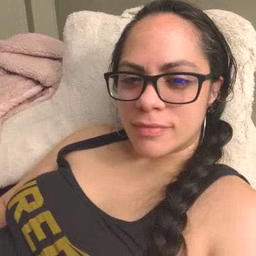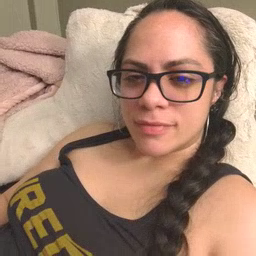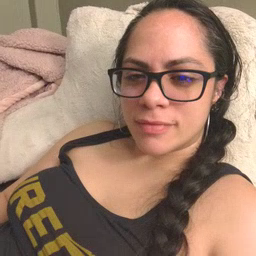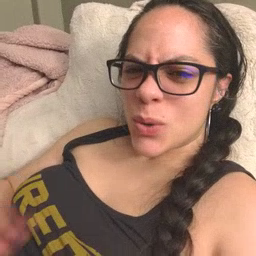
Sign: who